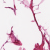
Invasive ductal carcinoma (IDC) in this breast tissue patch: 0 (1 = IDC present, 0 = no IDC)